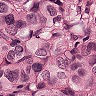
Metastatic tissue present: yes